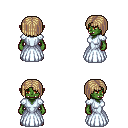
a pixel art fantasy rpg character, female body template, orc, green skin, underdress, metal pants, white blonde pageboy hairstyle, brown shoes, four views (front, back, left, right), 2x2 character sprite sheet, small pixel art, hard edges, no anti-aliasing